二年级 · 算术
刘老师带领小朋友去公园游玩。

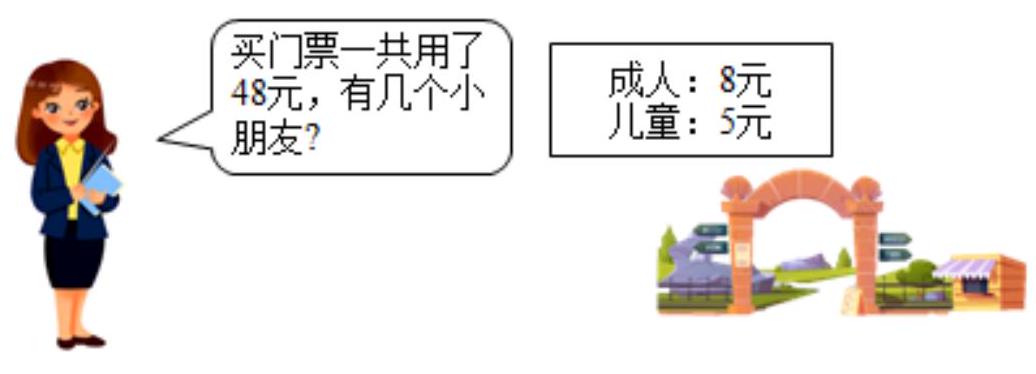
答案: 8 个

【分析】用一共用的钱数减去成人票的钱数, 再用剩下的钱除以儿童的票价, 即可求出有几个小朋友,据此解答。

【详解】 $(48-8) \div 5$

$=40 \div 5$

$=8$ (个)

答：有 8 个小朋友。
【点睛】本题考查混合运算的应用, 注意一定要把成人票价减去之后, 再求有几个小朋友。